Question: I have a vanilla sphinx project (Sphinx 1.2b3.) created with "sphinx-quickstart"
I add a basic page.rst with 4 header levels.
I can control the depth of the html toc in index.rst:
'''
.. toctree::
:maxdepth: 1
:numbered:
page
'''
Based upon the documentation <URL> I adjust the conf.py as follow:
'''
ADDITIONAL_PREAMBLE = """
\setcounter{tocdepth}{1}
"""
latex_elements = {
# The paper size ('letterpaper' or 'a4paper').
'papersize': 'a4paper',
# The font size ('10pt', '11pt' or '12pt').
#'pointsize': '10pt',
# Additional stuff for the LaTeX preamble.
'preamble': '\setcounter{tocdepth}{1}'
#'preamble': ADDITIONAL_PREAMBLE
}
'''
Then I build:
'''
$ make clean
$ make html
$ make latexpdf
'''
The html show only level 1 as expected but the pdf keeps showing 2 toc levels - screen shoot :
Any hints?
thx
pelle
# solution
was provided by jacob -> simply think required level num -1:
'''
'preamble': '\setcounter{tocdepth}{0}'
'''
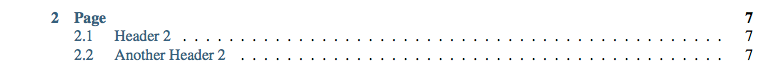
Answer: The default Sphinx latex document class is based on the report class and uses chapters, hence to show only the chapter names in the latex table of contents you have to set
'''
\setcounter{tocdepth}{0}
'''